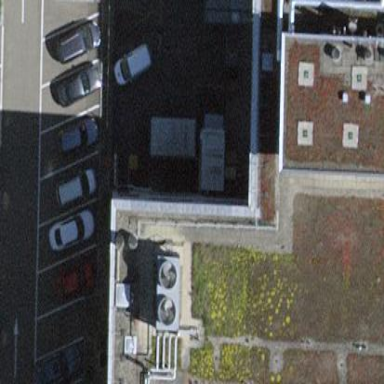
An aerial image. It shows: Office building.